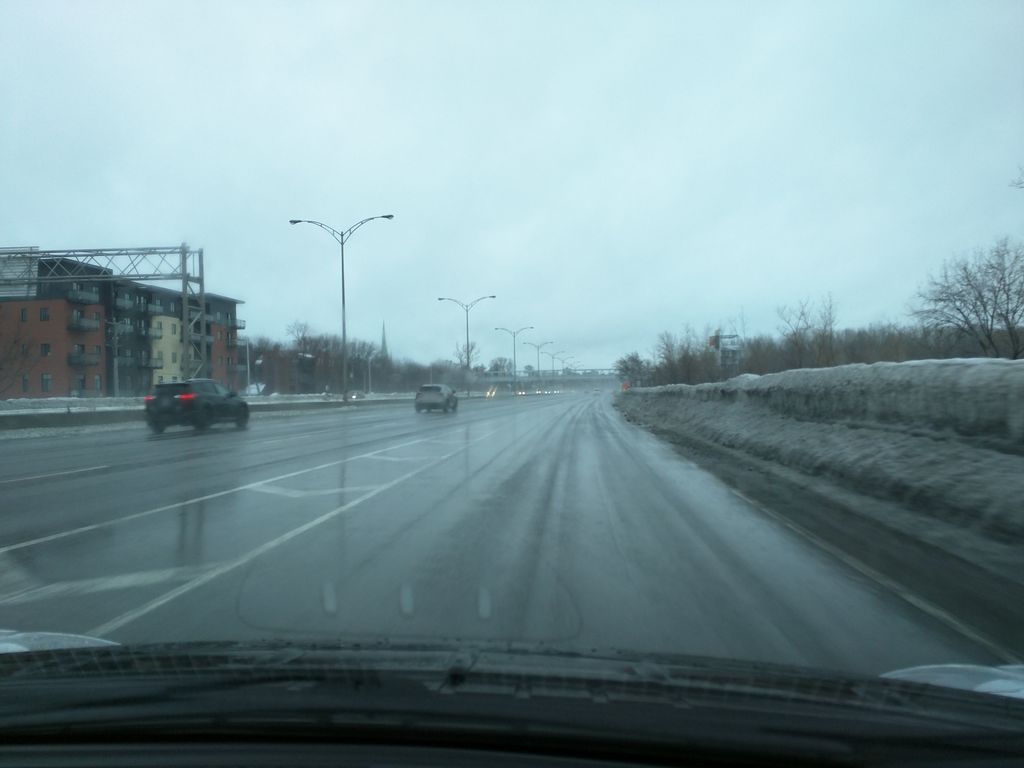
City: montreal